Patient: sex M, age 37
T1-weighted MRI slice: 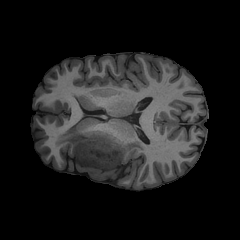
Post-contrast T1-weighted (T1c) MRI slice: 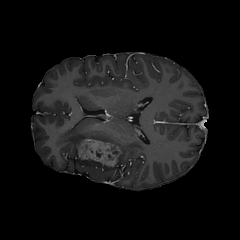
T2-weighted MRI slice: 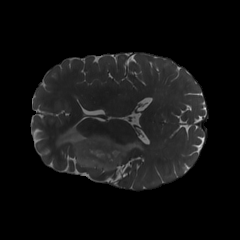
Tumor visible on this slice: yes
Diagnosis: Astrocytoma, IDH-mutant
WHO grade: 4